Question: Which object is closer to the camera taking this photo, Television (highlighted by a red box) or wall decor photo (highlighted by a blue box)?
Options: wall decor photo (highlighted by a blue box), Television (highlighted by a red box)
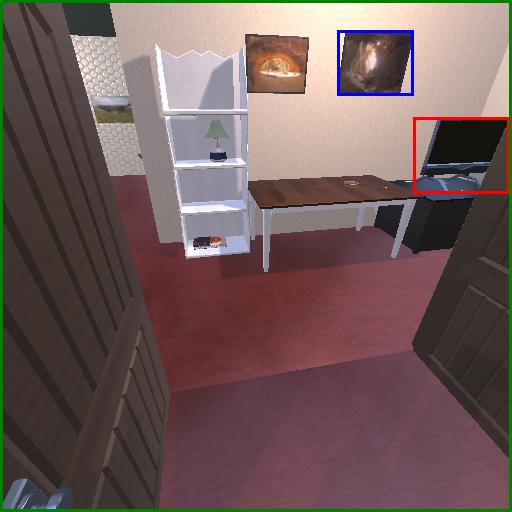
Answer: wall decor photo (highlighted by a blue box)